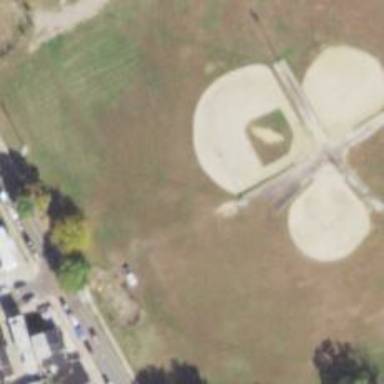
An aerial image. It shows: Baseball pitch for leisure land.